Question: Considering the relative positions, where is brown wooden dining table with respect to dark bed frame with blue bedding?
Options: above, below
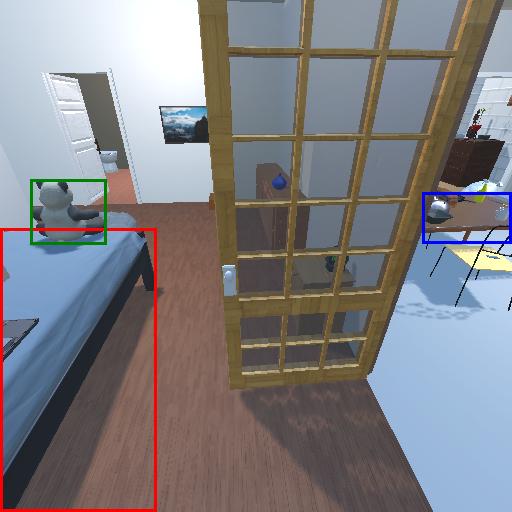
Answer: above